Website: lowes
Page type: customer-info-address
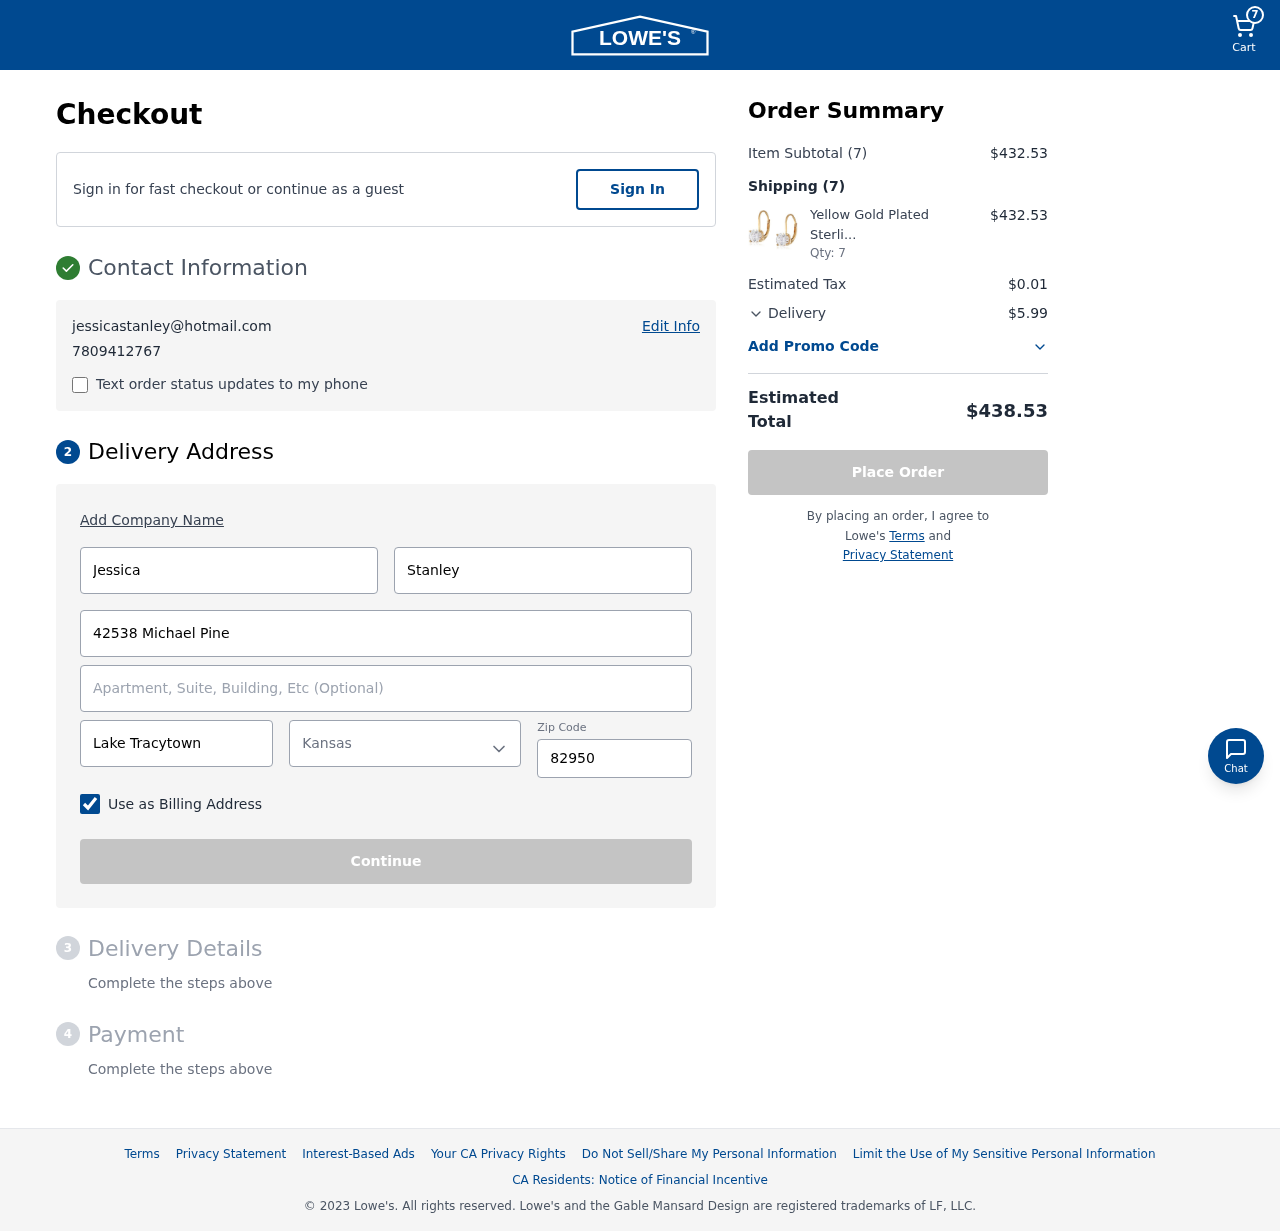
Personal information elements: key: PII_CITY
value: Lake Tracytown
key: PII_EMAIL
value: jessicastanley@hotmail.com
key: PII_FIRSTNAME
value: Jessica
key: PII_LASTNAME
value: Stanley
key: PII_PHONE
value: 7809412767
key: PII_POSTCODE
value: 82950
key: PII_STATE
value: Kansas
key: PII_STREET
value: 42538 Michael Pine
Product elements: key: PRODUCT1_NAME
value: Yellow Gold Plated Sterling Silver Lever back Earrings set with Round Swarovski Zirconia (2 cttw)
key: PRODUCT1_QUANTITY
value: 7
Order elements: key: ORDER_NUM_ITEMS
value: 7
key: ORDER_SUBTOTAL
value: $432.53
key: ORDER_NUM_ITEMS2
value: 7
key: ORDER_SUBTOTAL2
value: $432.53
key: ORDER_TAX
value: $0.01
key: ORDER_SHIPPING_COST
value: $5.99
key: ORDER_TOTAL
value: $438.53